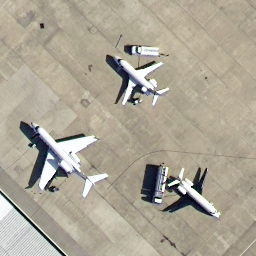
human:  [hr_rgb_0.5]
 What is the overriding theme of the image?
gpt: airplane